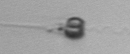
Label: Apedinella